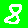
Digit: 8